Question: Im quiet confused about the behavious of swift arrays. In the following example I get an EXC_BAD_ACCESS error at runtime when I am trying to add a new element to the array inboxDocuments.
'''
import Cocoa
class AppDelegate: NSObject, NSApplicationDelegate {
@IBOutlet var window: NSWindow
var inboxDocuments:[ArchiveDocumentFile] = []
func applicationDidFinishLaunching(aNotification: NSNotification?) {
var docFile = ArchiveDocumentFile(newFile: "")
inboxDocuments.append(docFile)
}
func applicationWillTerminate(aNotification: NSNotification?) {
// Insert code here to tear down your application
}
}
'''
Surprisingly when I am changing the type of the Array to be an String array
'''
var inboxDocuments:[String] = []
'''
and then trying to add a String, everything works fine.
'''
inboxDocuments.append("docFile")
'''
What am I doing wrong, so my array of a custom class type does not work?
I am currently using XCode Beta 3
EDIT 1:
Here is a screeshot of the debugger complaining.

EDIT 2:
After further investigation it seems like the problem is an NSArrayController I have bound to that array. I use it for providing data to an NSCollectionView.
I can bind the arrayController to the array. Works fine.
I can bind the collection view to th controller. Works fine. The (not filled with values) entries appear in the correct count.
But when I bind the values of my Object to the views labels I get the above error at runtime... Strange.
EDIT 3:
I solved the problem...
The bound value in ArchiveDocumentFile was a constant (declared with let). When I change that to var it works quiet fine. The problem is possibly, because a constant is not KVC compliant. But why does that cause such an error?
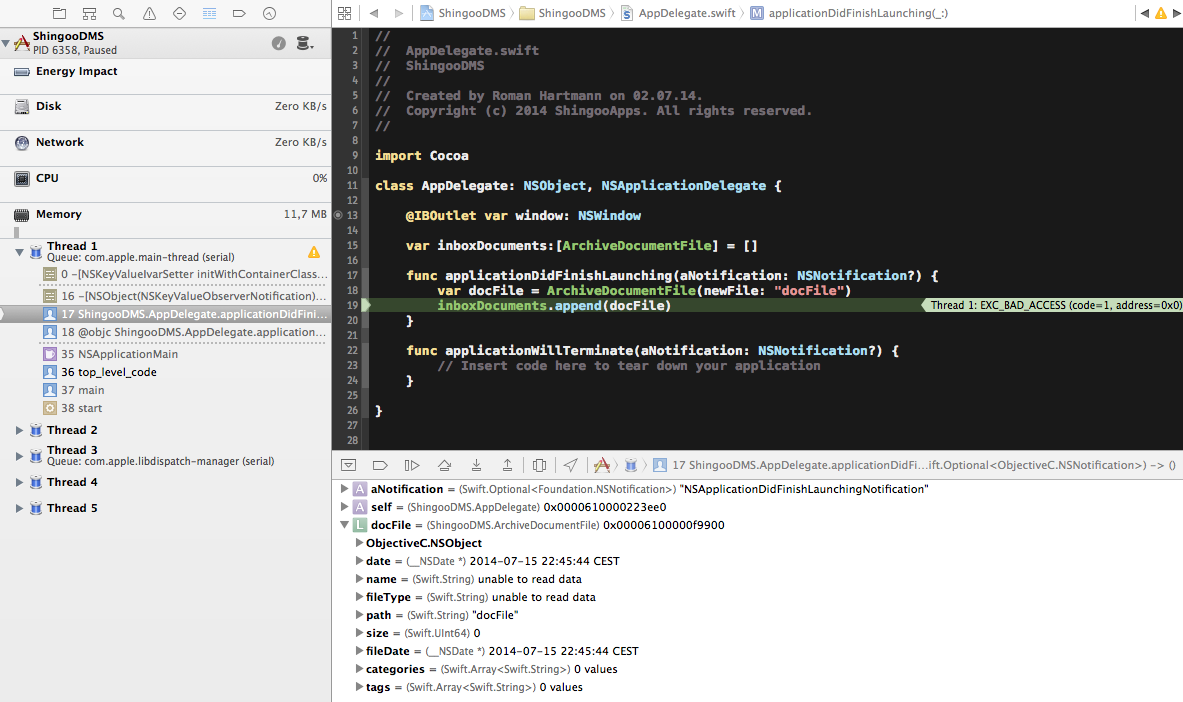
Answer: I solved the problem... The bound value in ArchiveDocumentFile was a constant (declared with let). When I change that to var it works quiet fine. The problem is possibly, because a constant is not KVC compliant. But why does that cause such an error?